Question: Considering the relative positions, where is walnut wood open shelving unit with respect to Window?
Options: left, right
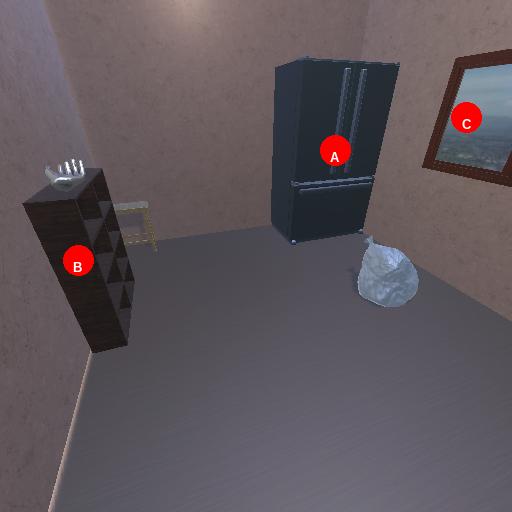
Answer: left